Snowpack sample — Rabbit Ears Pass, Jackson County, Colorado, USA (12/17/25, 1:08 PM MST)
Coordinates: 40.387, -106.625
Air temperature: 34 °F
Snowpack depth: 46 cm
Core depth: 30 cm
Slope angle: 6°, slope face: 165°
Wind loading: medium
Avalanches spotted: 0
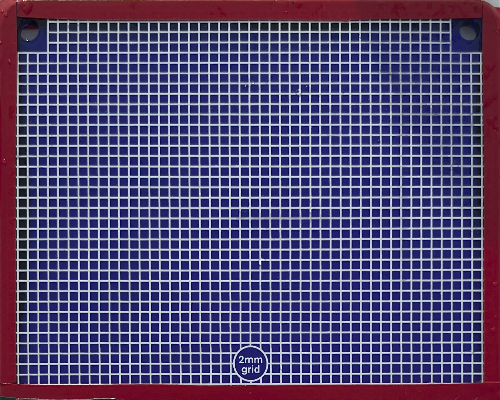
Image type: profile
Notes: No avalanches spotted nearby, although collected in a meadowy area with minimal risk on this face of the pass.